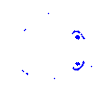
Particle: pion